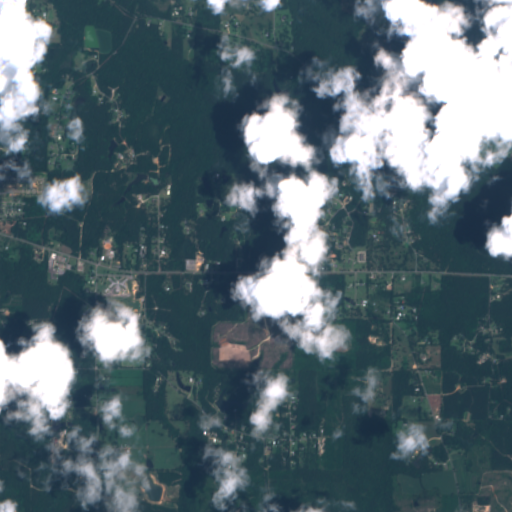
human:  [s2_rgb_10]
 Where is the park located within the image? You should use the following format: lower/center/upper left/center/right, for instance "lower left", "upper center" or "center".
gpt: The park is located in the center left of the image.
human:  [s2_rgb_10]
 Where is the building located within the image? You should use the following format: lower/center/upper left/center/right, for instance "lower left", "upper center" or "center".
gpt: The building is located in the center left of the image.
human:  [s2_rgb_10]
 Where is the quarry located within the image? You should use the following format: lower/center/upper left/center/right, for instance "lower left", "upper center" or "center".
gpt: There is no quarry in the image.